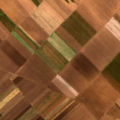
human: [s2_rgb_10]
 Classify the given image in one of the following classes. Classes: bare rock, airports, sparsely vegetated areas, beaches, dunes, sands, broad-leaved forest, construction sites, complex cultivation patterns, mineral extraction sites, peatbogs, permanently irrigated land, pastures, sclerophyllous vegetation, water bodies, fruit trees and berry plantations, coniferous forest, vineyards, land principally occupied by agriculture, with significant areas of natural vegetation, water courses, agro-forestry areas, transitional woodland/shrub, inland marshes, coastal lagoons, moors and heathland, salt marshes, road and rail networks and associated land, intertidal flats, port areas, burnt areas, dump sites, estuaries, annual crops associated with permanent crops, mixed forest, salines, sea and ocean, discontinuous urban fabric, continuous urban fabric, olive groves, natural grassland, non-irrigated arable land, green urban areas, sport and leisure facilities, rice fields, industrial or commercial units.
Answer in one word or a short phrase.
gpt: non-irrigated arable land